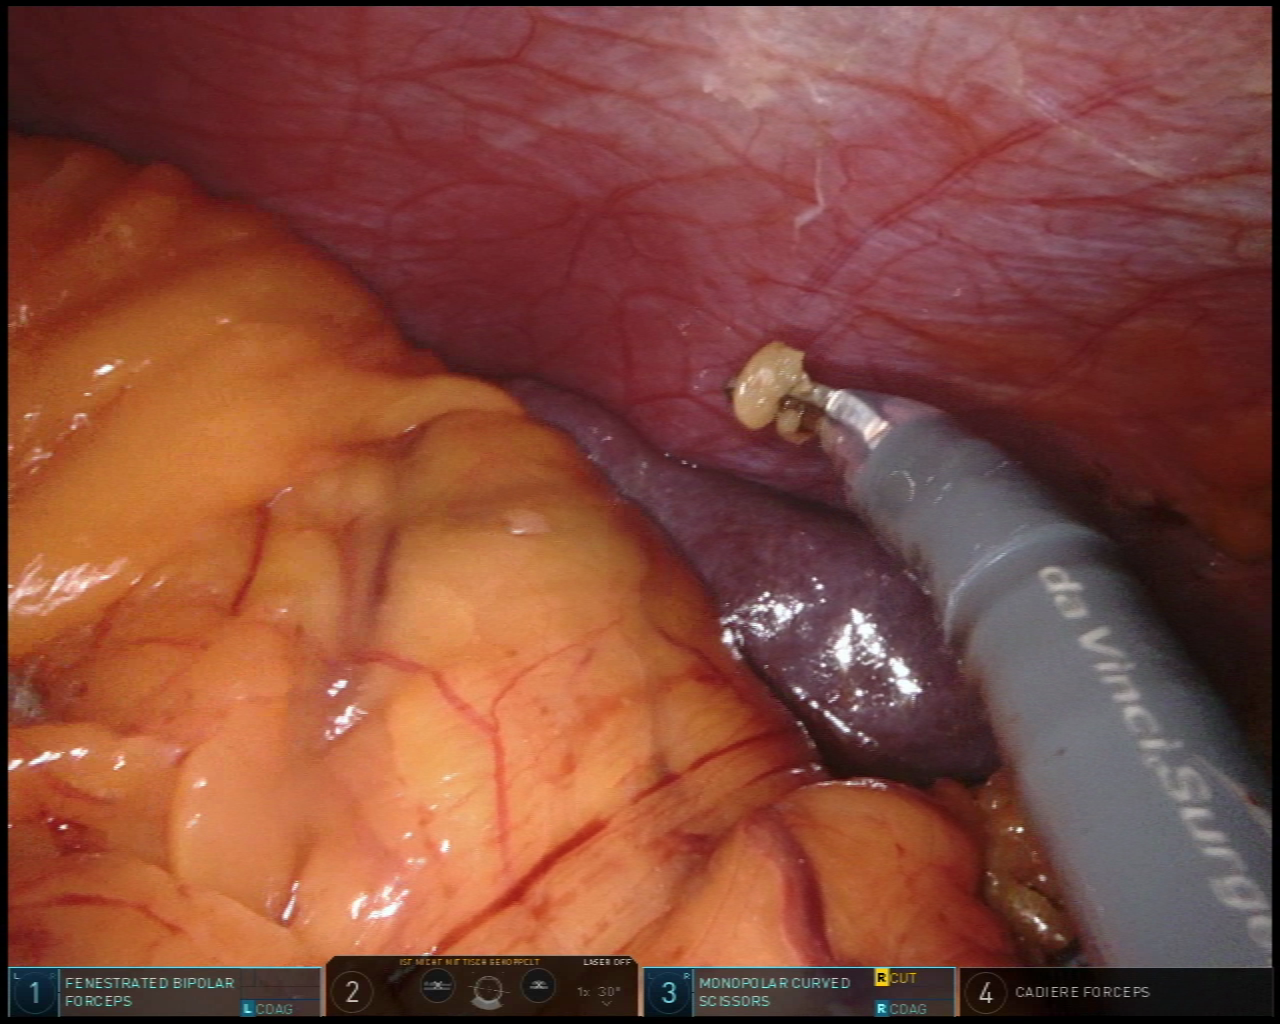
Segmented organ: spleen
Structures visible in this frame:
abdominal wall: yes
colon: no
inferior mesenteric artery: no
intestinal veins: no
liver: no
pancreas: no
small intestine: no
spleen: yes
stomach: no
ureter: no
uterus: no
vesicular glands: no